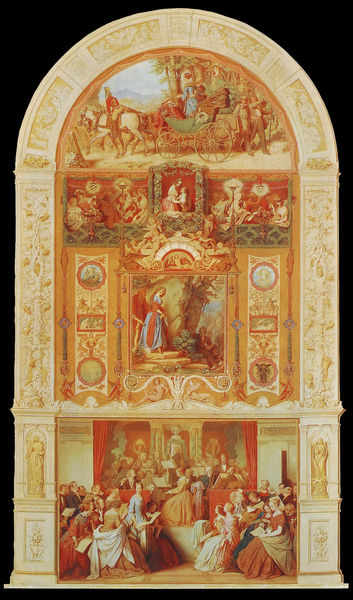
Titel: Eine Symphonie
Künstler: Moritz Schwind
Institution: München, Neue Pinakothek
Schlagwörter: baum, blau, gemälde, himmel, frauen, gelb, grün, menschen, bunt, damen, hell, licht, männer, szene, rot, ornament, barock, rahmen, kirche, gold, konzert, musik, kreis, pferd, pferde, rund, ranken, statue, bogen, farbe, kutsche, grisaille, rad, rundbogen, wagen, romantik, klavier, musikzimmer, tor, medaillon, altar, orgel, pfer, märchen, maria, schwind, groteske, grotesken, bildfelder, cäcilie